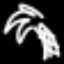
Label: palm tree